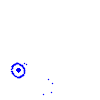
Particle: proton